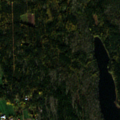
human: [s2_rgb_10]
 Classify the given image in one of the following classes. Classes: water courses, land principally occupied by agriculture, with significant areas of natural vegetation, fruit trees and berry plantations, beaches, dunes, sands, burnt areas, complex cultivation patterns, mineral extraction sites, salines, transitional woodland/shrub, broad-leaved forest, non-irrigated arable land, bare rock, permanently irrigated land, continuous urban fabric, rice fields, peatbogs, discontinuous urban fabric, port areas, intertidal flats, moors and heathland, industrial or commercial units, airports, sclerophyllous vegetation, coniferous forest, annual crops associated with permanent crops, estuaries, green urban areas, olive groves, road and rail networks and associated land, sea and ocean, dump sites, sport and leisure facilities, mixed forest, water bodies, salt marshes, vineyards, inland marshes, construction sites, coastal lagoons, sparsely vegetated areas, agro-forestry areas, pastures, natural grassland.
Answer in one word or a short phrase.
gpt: land principally occupied by agriculture, with significant areas of natural vegetation, mixed forest, water bodies